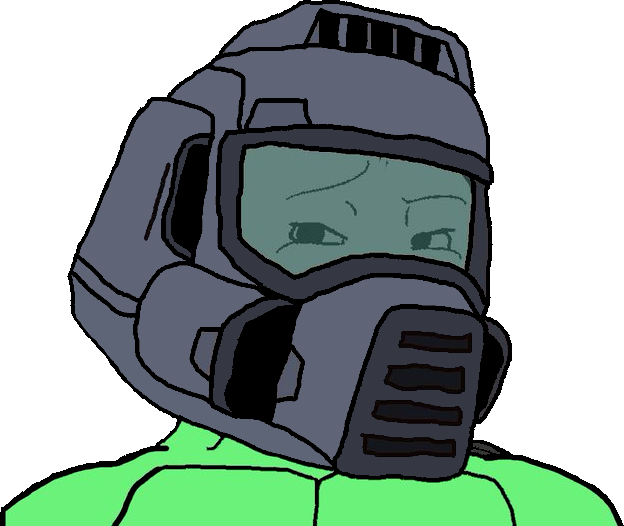
Label: 5_Smugjak